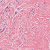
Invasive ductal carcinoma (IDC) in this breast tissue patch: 1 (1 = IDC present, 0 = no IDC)